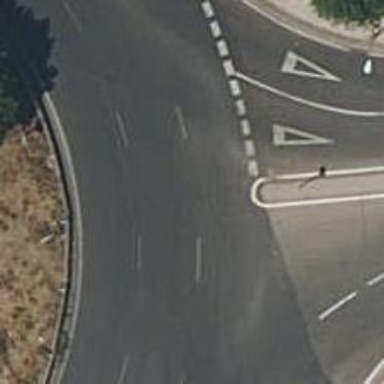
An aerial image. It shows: Tertiary road made of asphalt leading to roundabout junction.